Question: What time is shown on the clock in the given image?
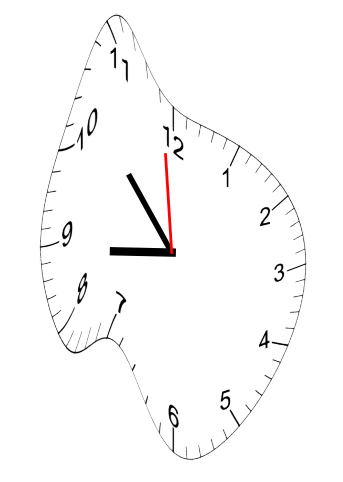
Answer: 08:52:59